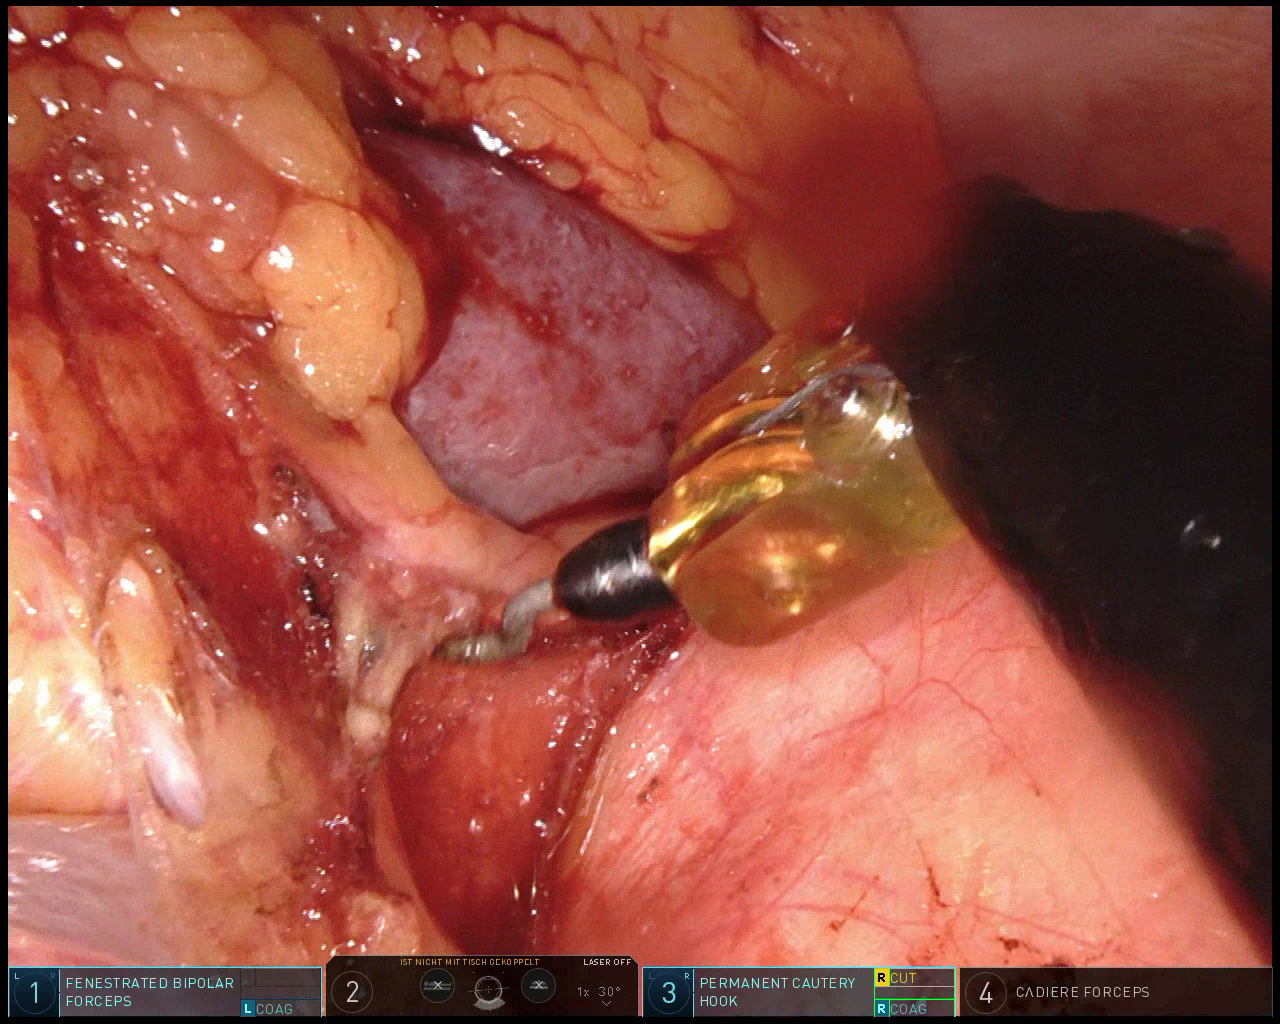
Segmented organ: spleen
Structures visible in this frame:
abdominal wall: yes
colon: yes
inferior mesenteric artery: no
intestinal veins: no
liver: no
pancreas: no
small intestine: no
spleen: yes
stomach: no
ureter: no
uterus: no
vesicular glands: no